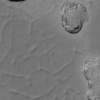
Label: not_dusty